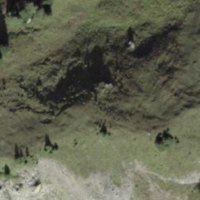
EUNIS habitat code: 23
Species observed at this site:
Campanula barbata